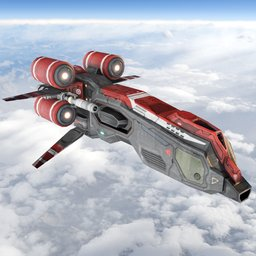
Label: mechanical